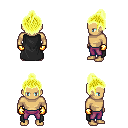
a pixel art fantasy rpg character, male body template, human, tanned skin, black cape, magenta pants, gold short topknot hairstyle, gold gloves, four views (front, back, left, right), 2x2 character sprite sheet, small pixel art, hard edges, no anti-aliasing